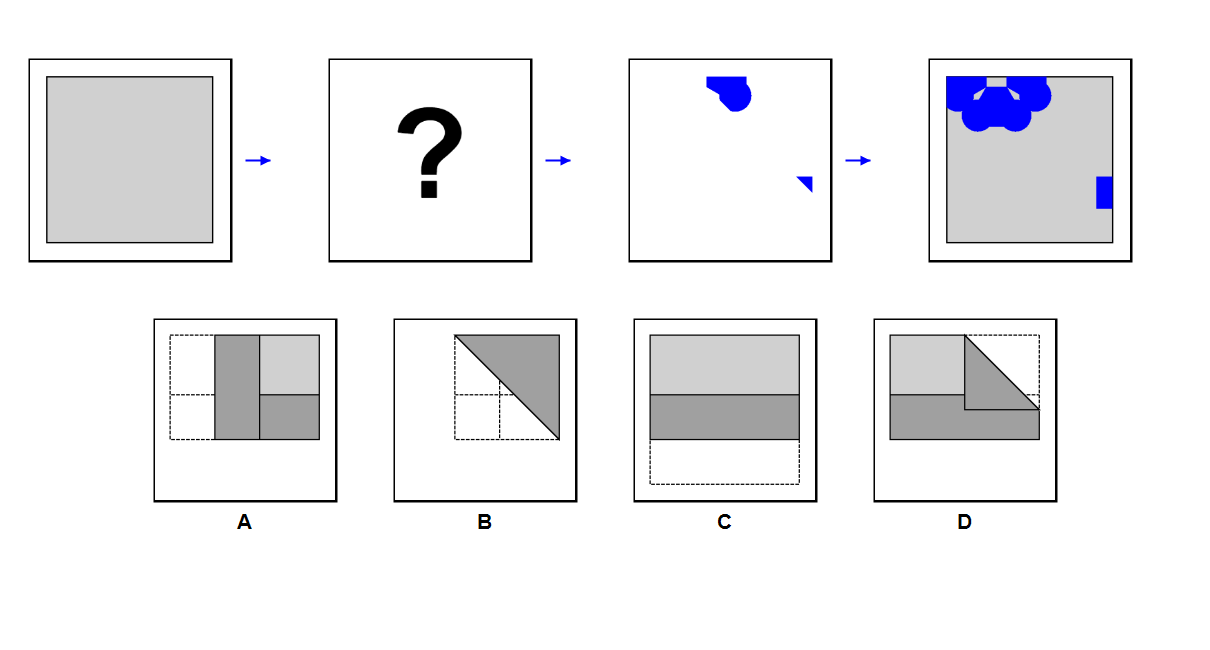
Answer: D